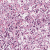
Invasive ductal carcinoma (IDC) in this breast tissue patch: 1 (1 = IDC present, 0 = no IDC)